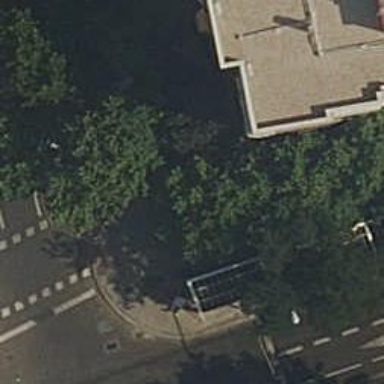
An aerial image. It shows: Footway surfaced with paving stones.